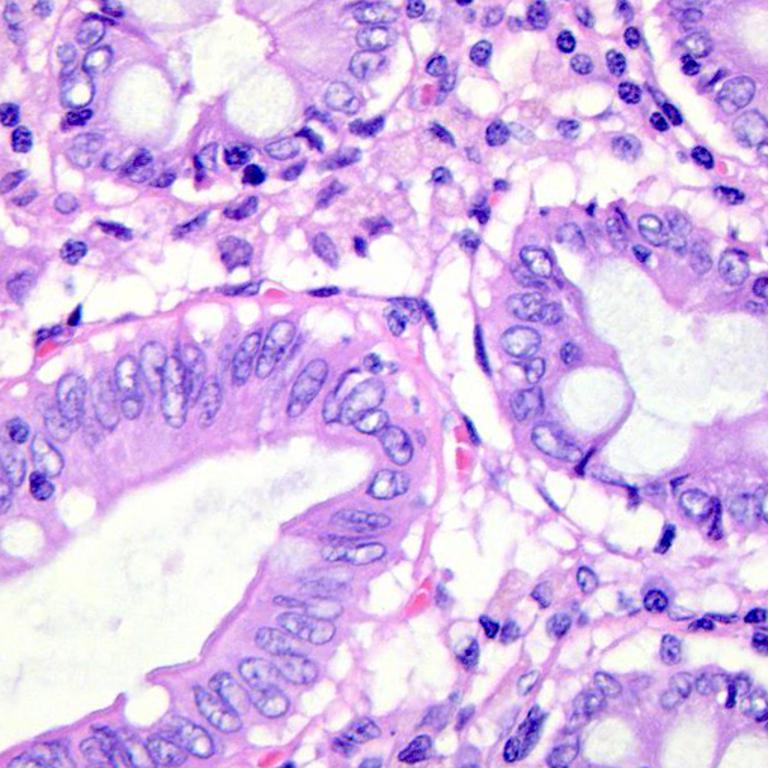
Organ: colon
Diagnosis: benign